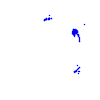
Particle: electron